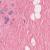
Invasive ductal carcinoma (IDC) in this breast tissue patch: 0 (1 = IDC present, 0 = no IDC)